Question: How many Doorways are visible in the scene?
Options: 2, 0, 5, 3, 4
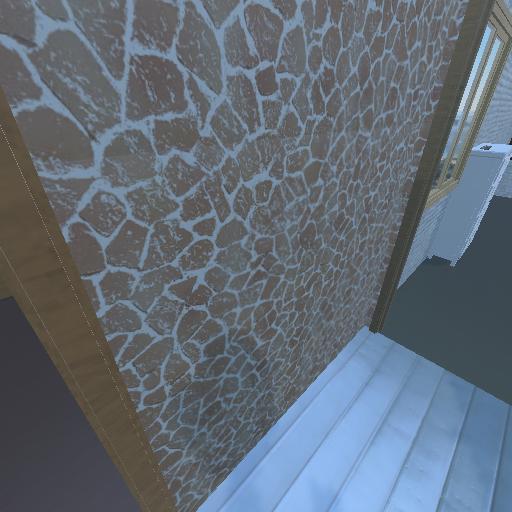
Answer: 2